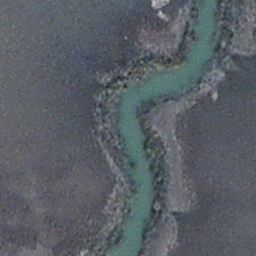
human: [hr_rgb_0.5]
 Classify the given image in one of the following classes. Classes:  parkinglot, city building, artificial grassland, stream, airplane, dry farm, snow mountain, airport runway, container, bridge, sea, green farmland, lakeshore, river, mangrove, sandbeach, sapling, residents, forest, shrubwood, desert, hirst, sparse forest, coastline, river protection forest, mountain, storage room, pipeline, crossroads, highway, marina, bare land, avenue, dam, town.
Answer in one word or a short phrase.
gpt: stream